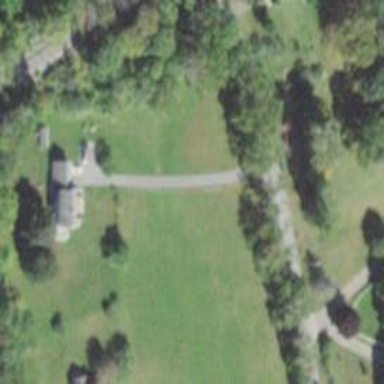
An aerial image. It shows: Residential driveway serving as service road.